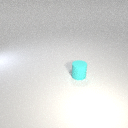
small cyan rubber cylinder